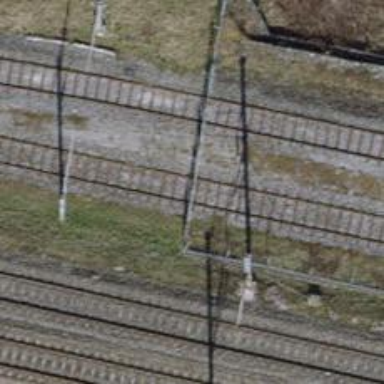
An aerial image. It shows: Single-track electrified railway spur with contact line for service.